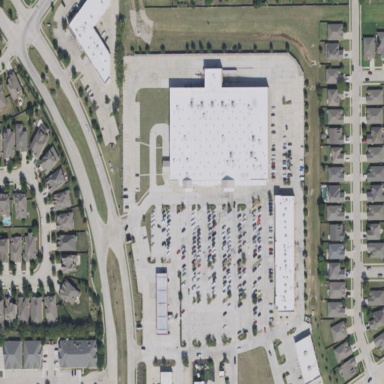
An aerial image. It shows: Retail area.